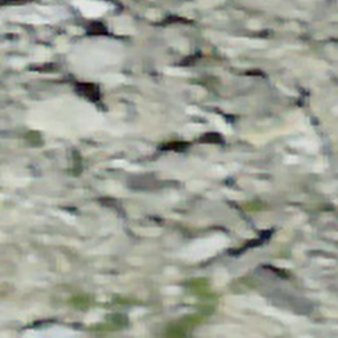
Label: bouldering_area